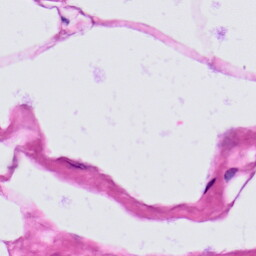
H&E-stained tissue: Prostate